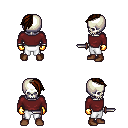
a pixel art fantasy rpg character, male body template, skeleton, maroon long-sleeve shirt, white pants, brown long mohawk hairstyle, gold gloves, brown shoes, dagger, four views (front, back, left, right), 2x2 character sprite sheet, small pixel art, hard edges, no anti-aliasing